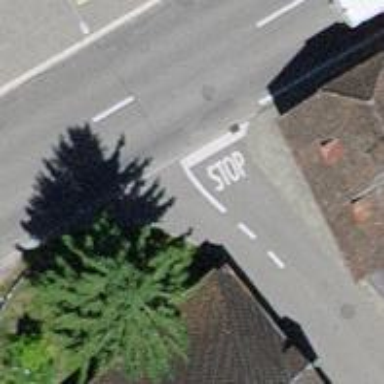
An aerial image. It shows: Road with stop sign.